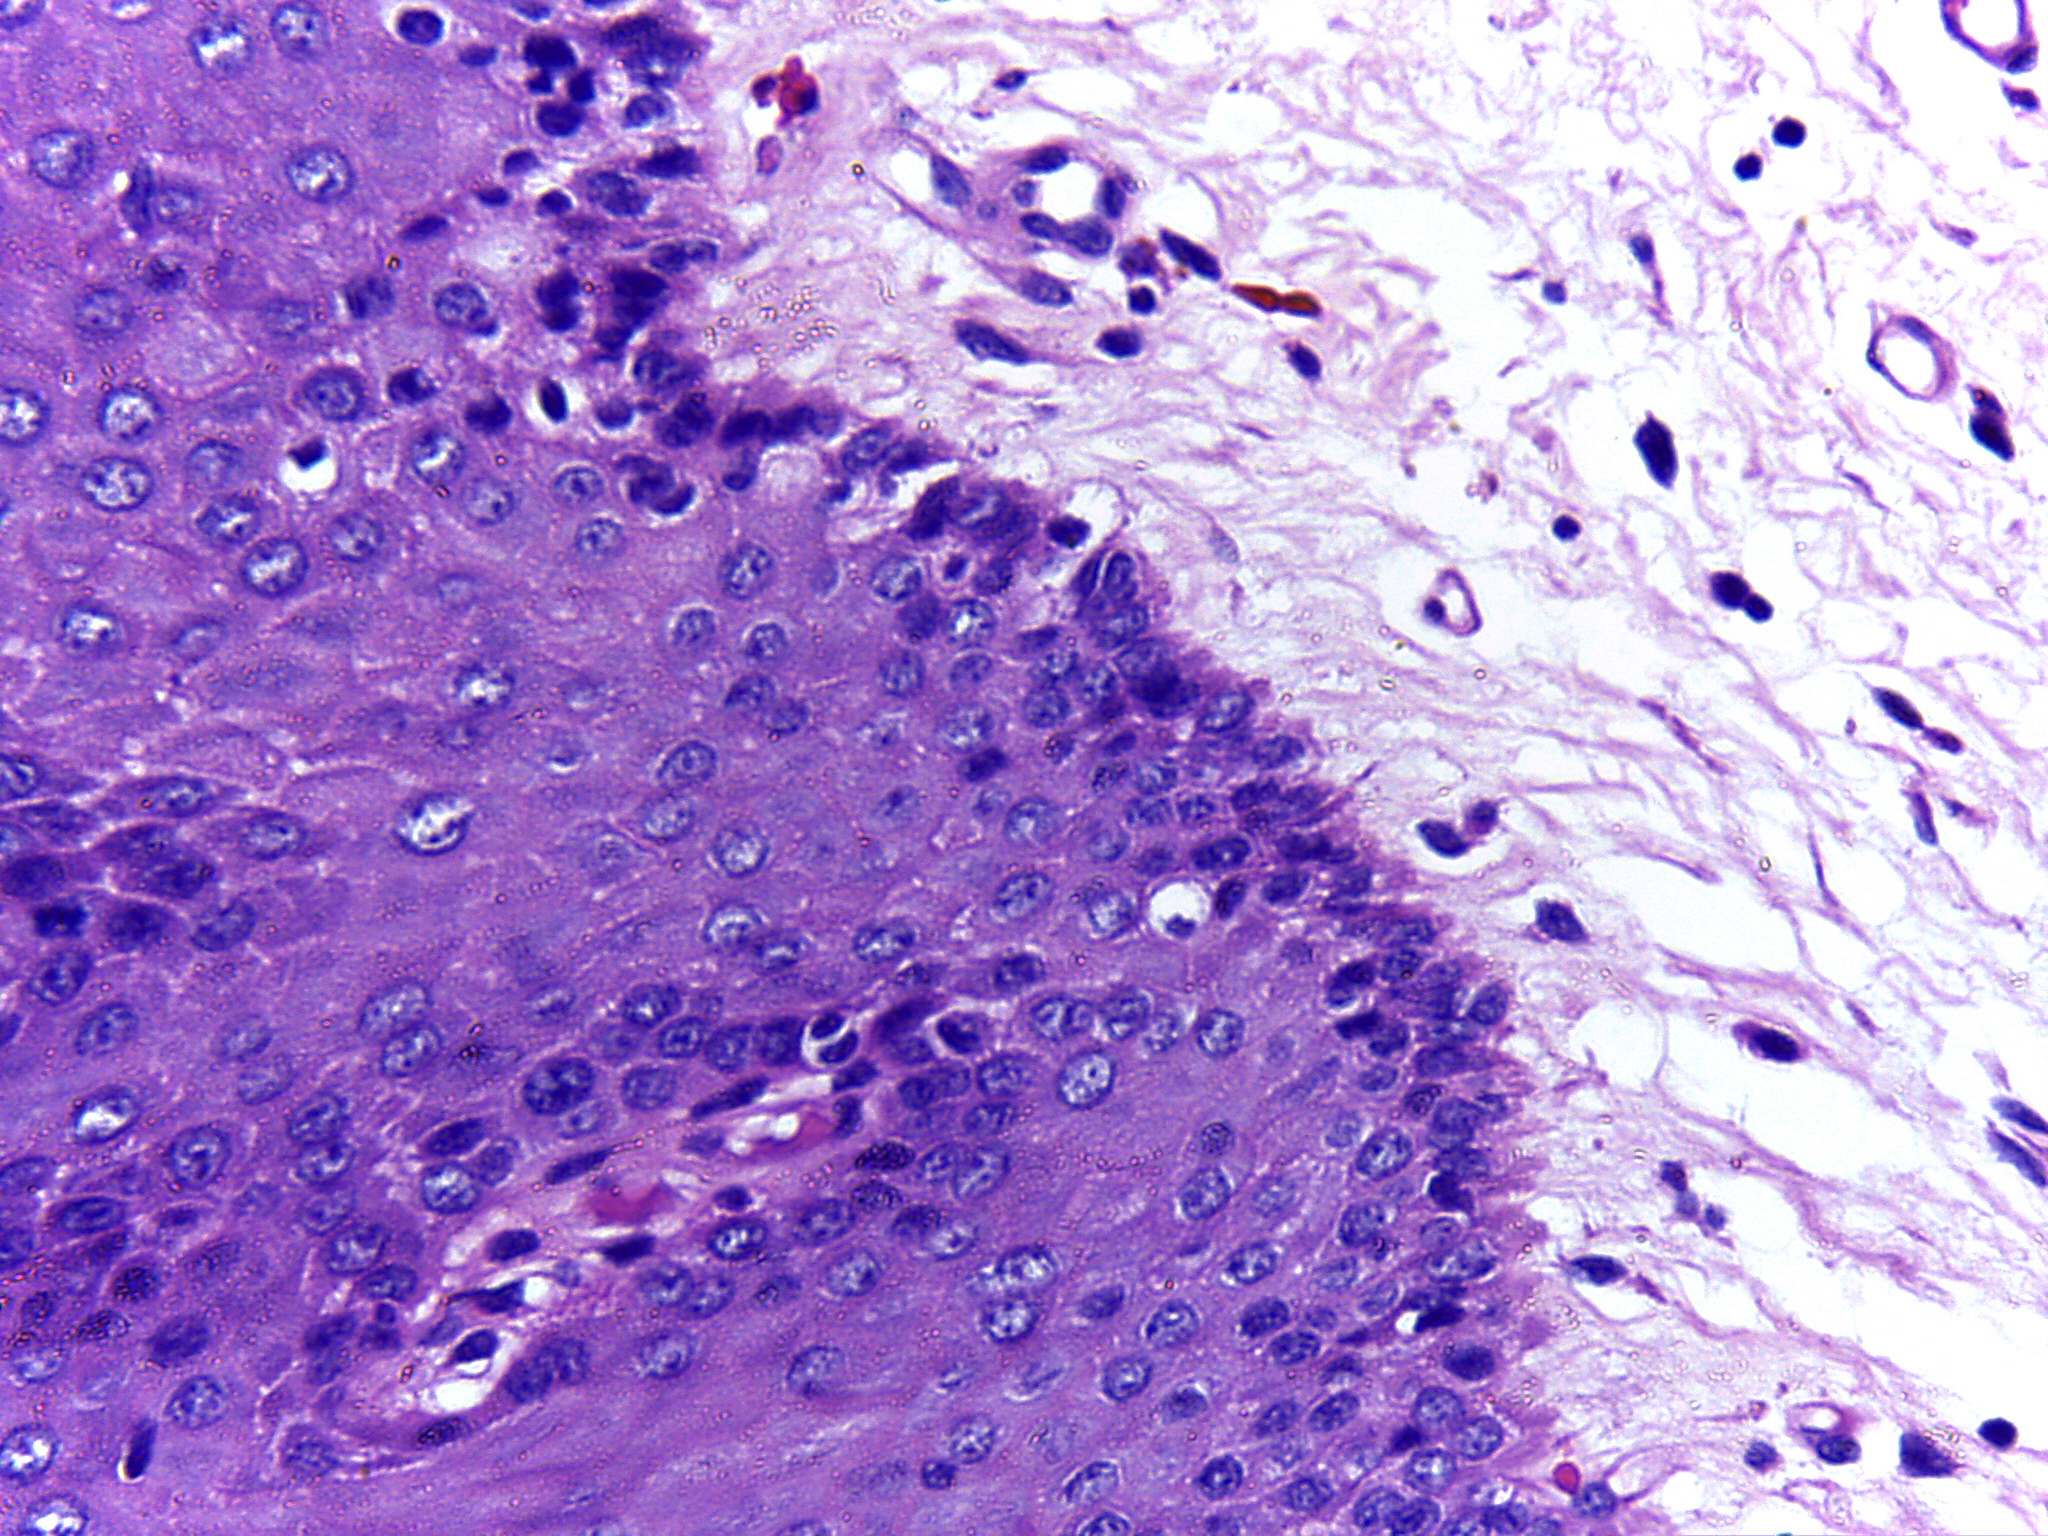
Diagnosis: Normal